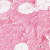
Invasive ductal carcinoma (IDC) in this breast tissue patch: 0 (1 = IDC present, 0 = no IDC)